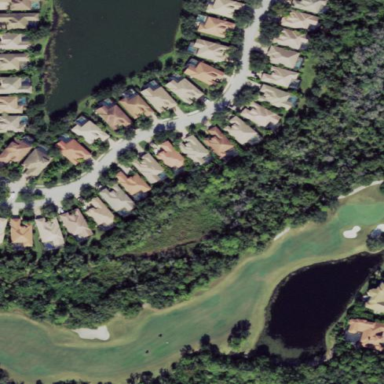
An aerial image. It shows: Grassy area designated as golf fairway.